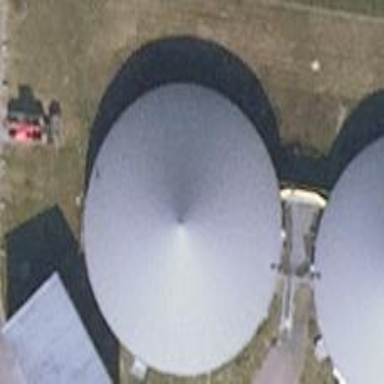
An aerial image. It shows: Storage tank which is man-made.